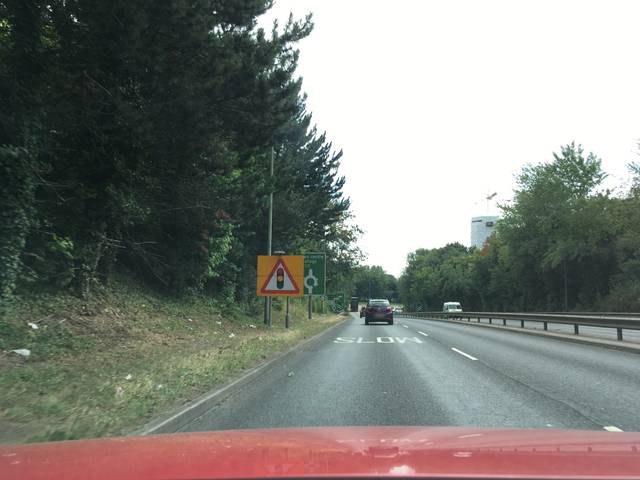
Region: United Kingdom
Coordinates: 51.287, 0.5178